Question: I have changed height of the TableRows in css and it is working well, but how can I change the size of the TextField in side of TableCell which should be editable. Hopefully the picture can explain my problem:
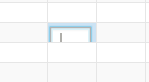
Answer: You can change the css of the text field just after it's created by adding css. You can also change some things in code.
'''
private void createTextField() {
textField = new TextField(getString());
textField.setStyle("-fx-padding 1px 1px 1px 1px;-fx-font-size: 10pt;");
//or another way
textField.setPadding(new Insets(0,0,0,5));
textField.setFont(new Font(8));
'''
You could also set the style class using 'textField.getStyleClass().add("my-textfield");' and then create styles in your stylesheet for the program using '.my-textfield{css stuff...}'
I think the best idea is to not change the row size but to change the font. The row height then changes automatically. You can even change the font in your whole application by adding a stylesheet with '.root{ -fx-font-size:12pt;}' to the scene.
The <URL> has a custom editing cell, example 12-11. That is where the TextField gets created.
If you use 'TextFieldTableCell.forTableColumn' you can style it using .text-field-table-cell
'''
.text-field-table-cell{
-fx-font-size:15pt;
-fx-background-color: pink;
}
'''
That will style all cells even before they are being edited. If you only want styles in the edit state use '.text-field-table-cell .text-field{' . And they don't have to be pink:)